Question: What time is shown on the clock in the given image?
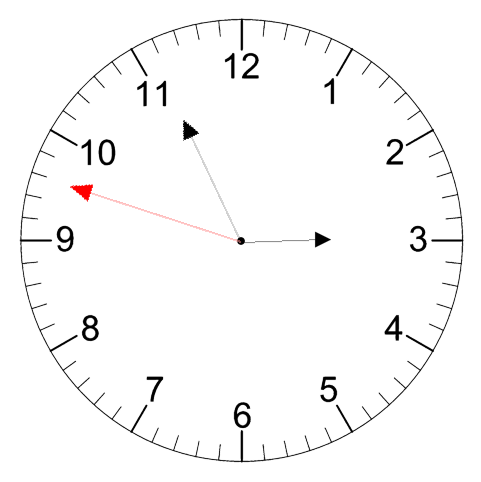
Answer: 02:55:48